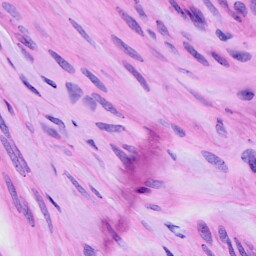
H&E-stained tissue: Ovarian